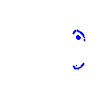
Particle: pion